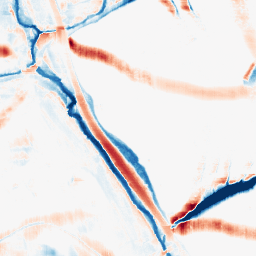
Category: morphological
Decomposition family: morphological_rect
Decomposition parameters: operation: average
width: 20
height: 20
Upsampling method: regularized
Upsampling parameters: scale: 2
lambda_reg: 0.001
Upsampling scale: 2